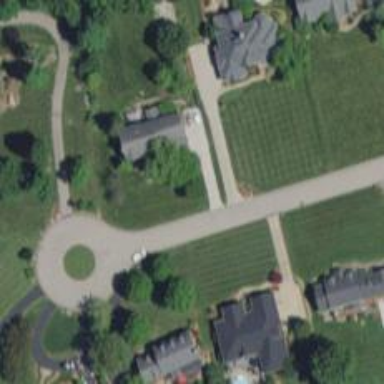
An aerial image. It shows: Driveway leading to service road.